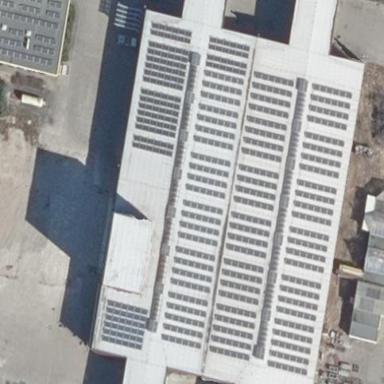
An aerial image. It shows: Works featuring solar panels as the main product.